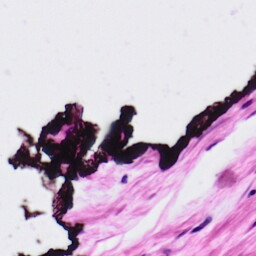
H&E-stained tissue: Ovarian